Interaction volume radius: 5 \u00c5
Interaction volume height: 15 \u00c5
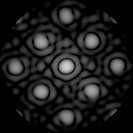
Disorder parameter: 0.1113